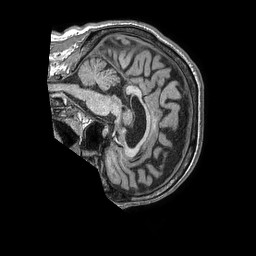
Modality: T1w
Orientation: sagittal
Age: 64
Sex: male
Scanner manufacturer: philips
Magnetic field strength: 1.5 T
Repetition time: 0.007491 s
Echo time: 0.0034 s